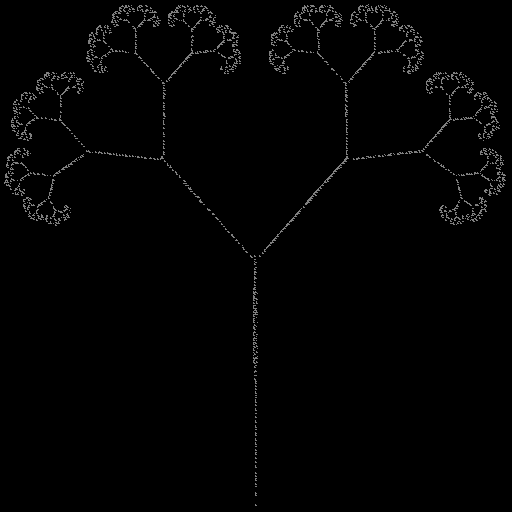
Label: sticks